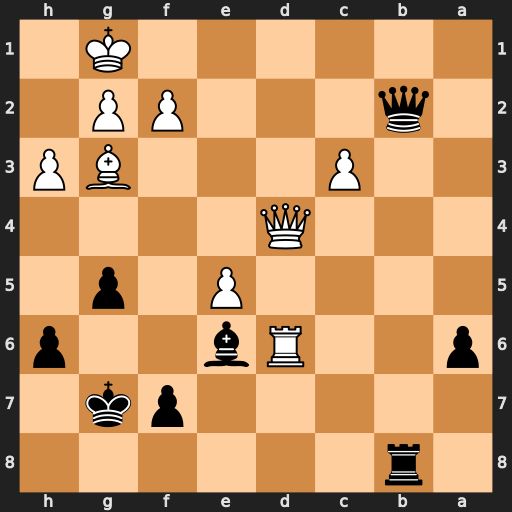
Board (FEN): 1r6/5pk1/p2Rb2p/4P1p1/3Q4/2P3BP/1q3PP1/6K1
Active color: b
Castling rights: -
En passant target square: -
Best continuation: Qa1+ Qd1 Rb1 Qxb1 Qxb1+